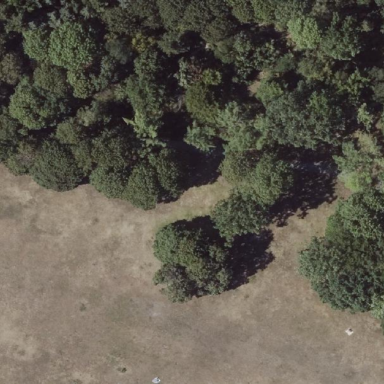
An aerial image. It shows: Mixed woodland with various types of leaves.